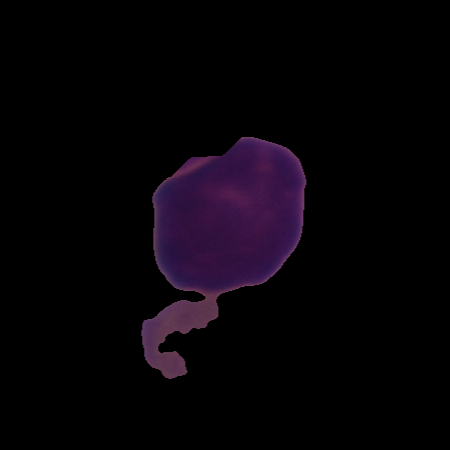
Label: healthy